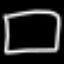
Label: square